Aerial crown-view tile of a tropical tree (Barro Colorado Island, Panama), acquired 20250915:
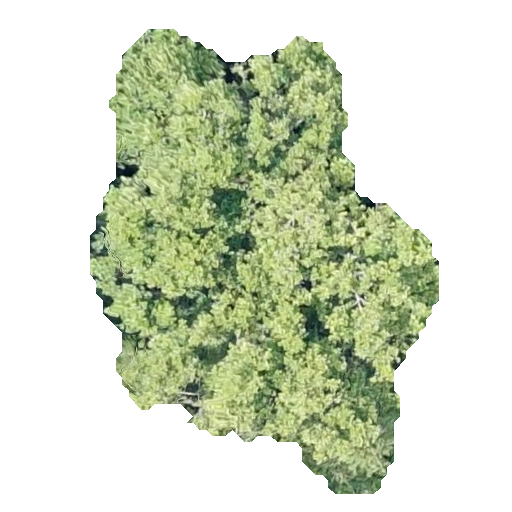
Species: Guapira myrtiflora
GBIF accepted scientific name: Guapira myrtiflora
Crown area: 155.854 m²